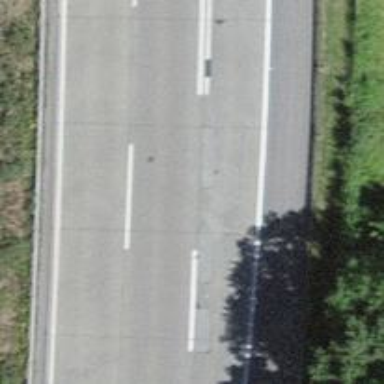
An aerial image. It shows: Motorway junction.